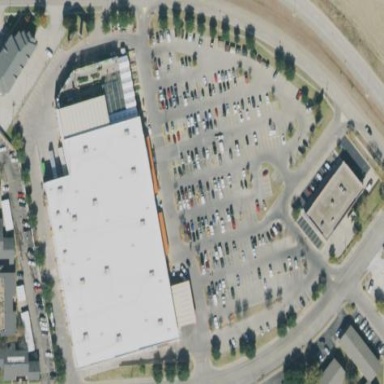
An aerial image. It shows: Retail area.